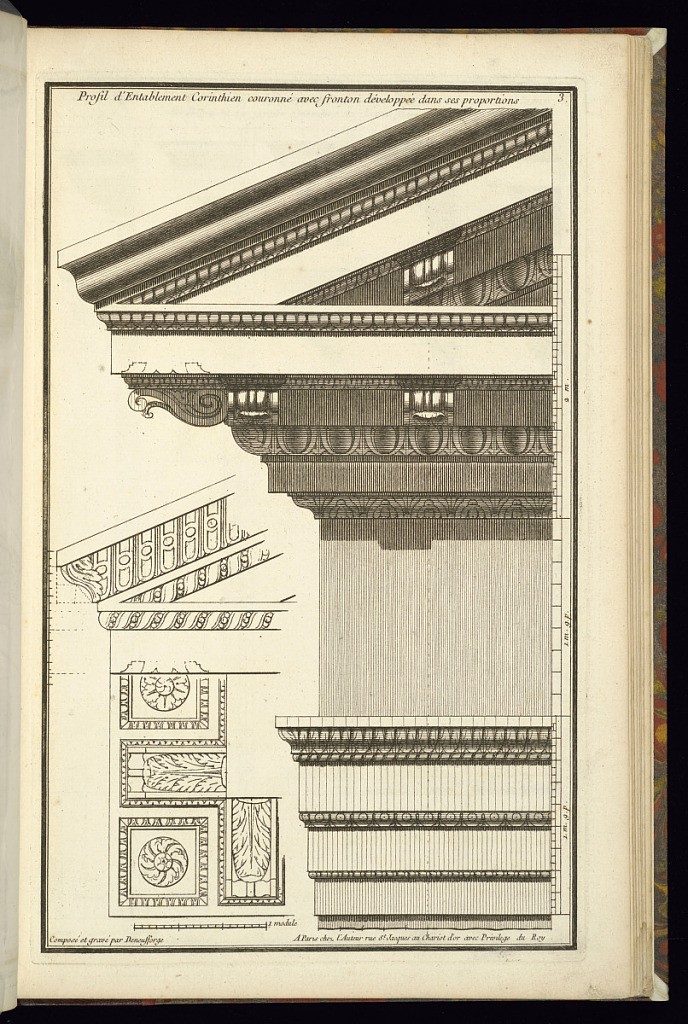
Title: Profil d'Entablement Corinthien couronne avec fronton développée dans ses proportions
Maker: Jean-François de Neufforge, Flemish, 1714–1791
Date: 1768
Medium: Engraving on paper
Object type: Print
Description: Design for a Corinthian entablature decorated with lamb tongue, ribbon twist, bead course, rosette, acanthus leaf, and egg and dart motifs. The plate is signed and numbered.